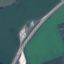
Land use / land cover: Highway